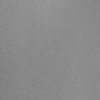
Label: not_dusty